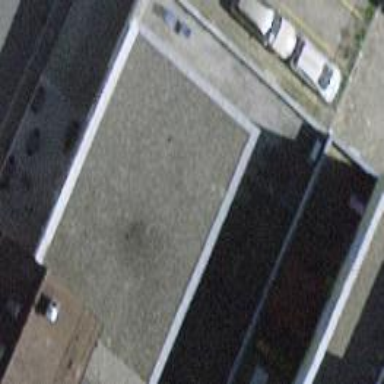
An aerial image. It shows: Restaurant.